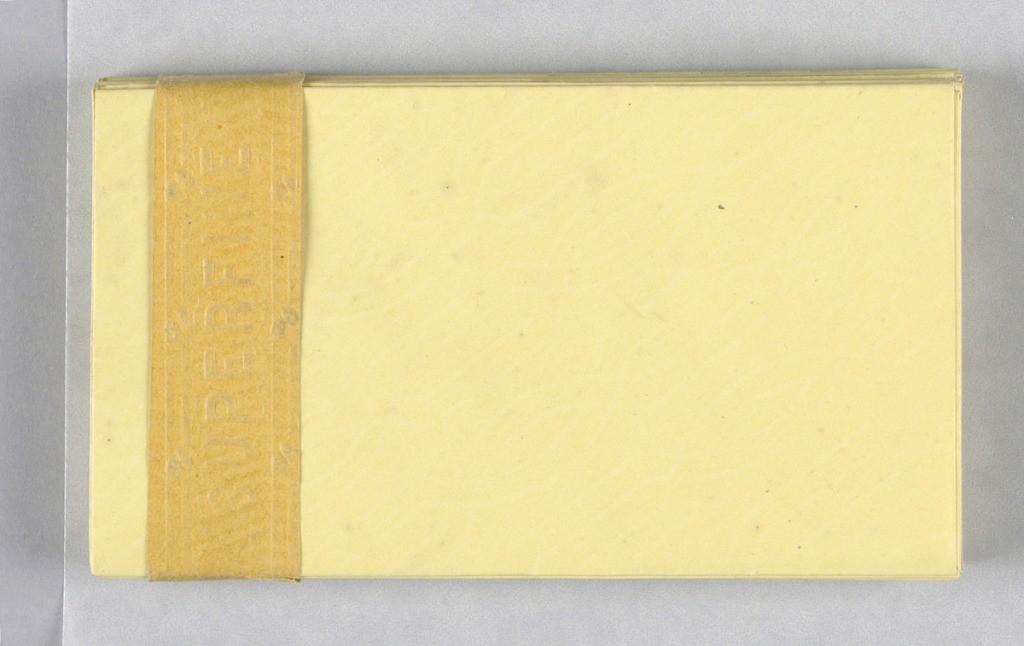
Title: Twenty-Three Envelopes
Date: before 1916
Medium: Paper
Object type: Stationary
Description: Group of twenty-three unseparable envelopes